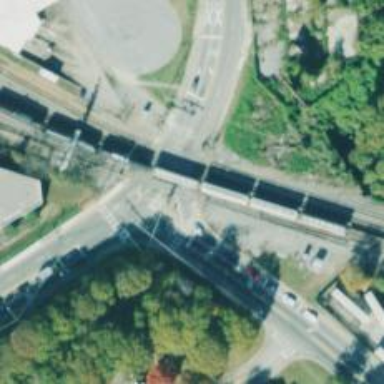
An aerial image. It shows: Crossing for the railway.